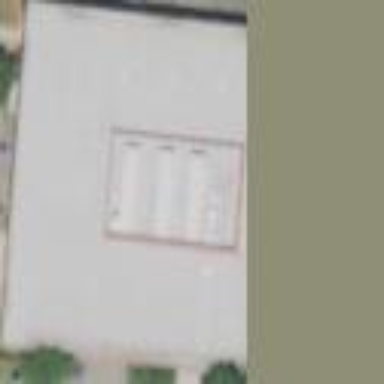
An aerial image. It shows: College building.